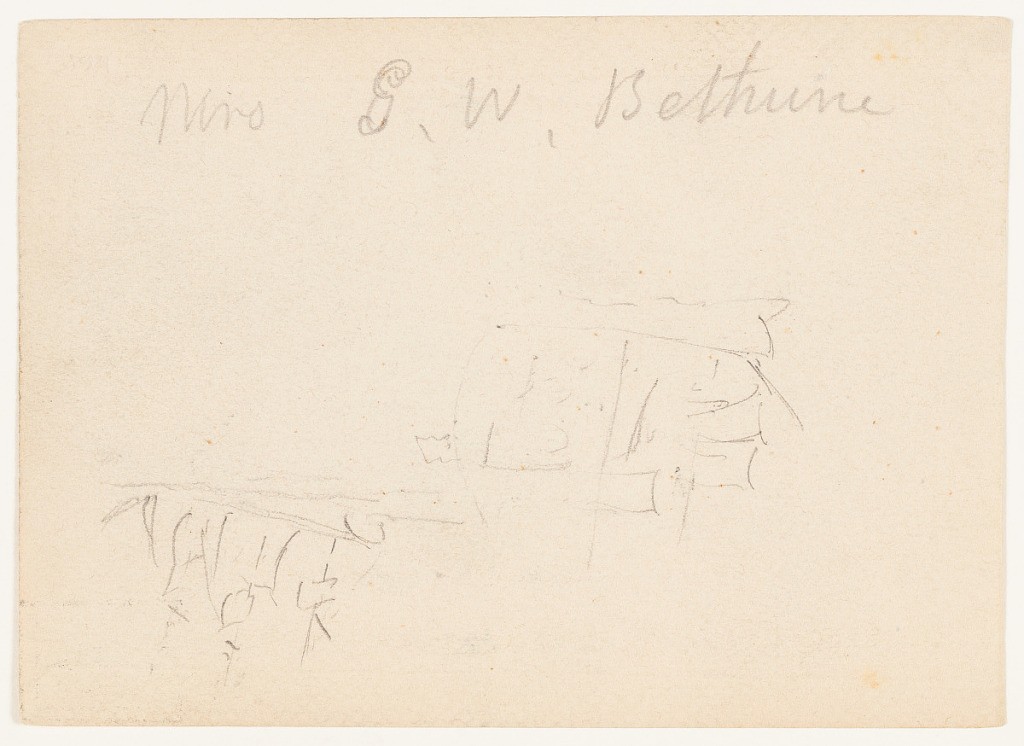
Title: Ships at Sea
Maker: Frederic Edwin Church, American, 1826–1900
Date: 1868
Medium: Graphite on white wove paper
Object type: Drawing
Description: Loose sketch of two masted sailing ships at sea, facing away from each other.